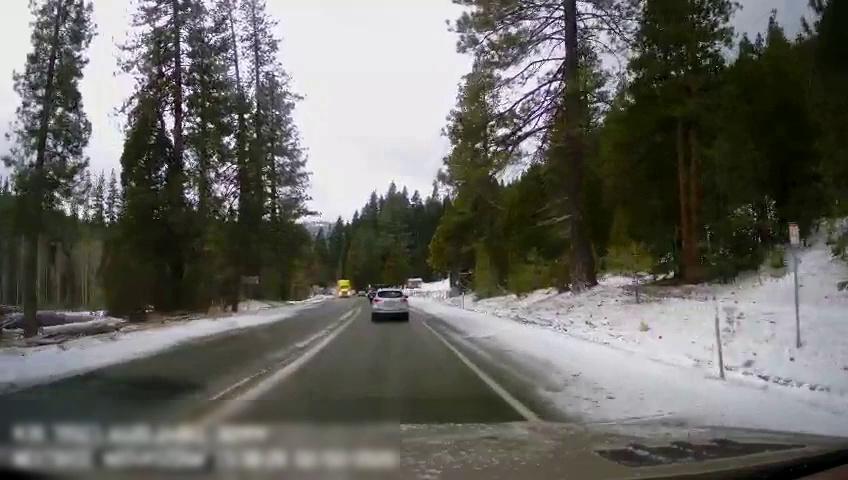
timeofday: Day
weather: Snowy
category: Drivable Space
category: Vehicles | Truck
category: Vehicles | SUV
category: Vehicles | Truck
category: Lanes | Current Lane
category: Lanes | Opposite Lane
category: Lanes | Current Lane
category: Traffic | Signs